Question: I am using for drawing a pie chart. But when I draw a pie chart with data that represent 100% of a variable, it shows a very strange pie chart.

This is my code
'''
<script type="text/javascript">
$(document).ready(function()
{
$('#chart1').bind('jqplotDataHighlight',
function (ev, seriesIndex, pointIndex, data)
{
$('#info1').html('' + data[0] + " - " + data[1] );
}
);
$('#chart1').bind('jqplotDataUnhighlight',
function (ev) {
$('#info1').html('&nbsp;');
}
);
var plot1 = jQuery.jqplot ('chart1', [data],
{
title: {
text: '', // title for the plot,
show: true,
},
seriesDefaults: {
renderer: jQuery.jqplot.PieRenderer,
padding: 0,
color:"#FFFFFF",
shadow: false,
rendererOptions: {
dataLabelFormatString: "<font color=white>%d%</font>",
diameter: 135,
showDataLabels: true,
sliceMargin: 1,
textColor: "#ABBBBB",
lineWidth: 5
},
},
legend: {
show:true, location: 'e'
},
grid: {
background: '#ffffff',
shadow: false,
borderWidth: 0
}
}
);
});
</script>
'''
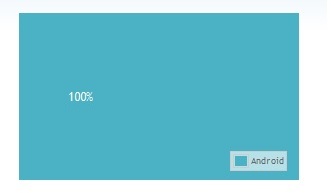
Answer: problem is
> sliceMargin: 1,
without it all works ok.